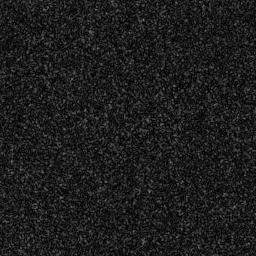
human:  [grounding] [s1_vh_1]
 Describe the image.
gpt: In the satellite image, there is  <ref>1 medium ship </ref> <box>[[25, 9, 37, 19, 0]]</box> located at top.